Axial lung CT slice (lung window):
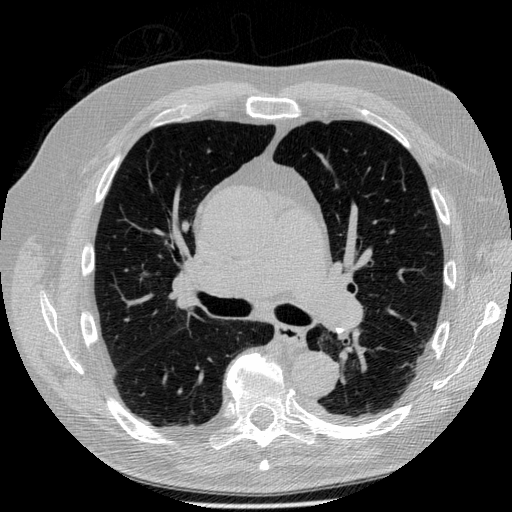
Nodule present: no